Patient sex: M
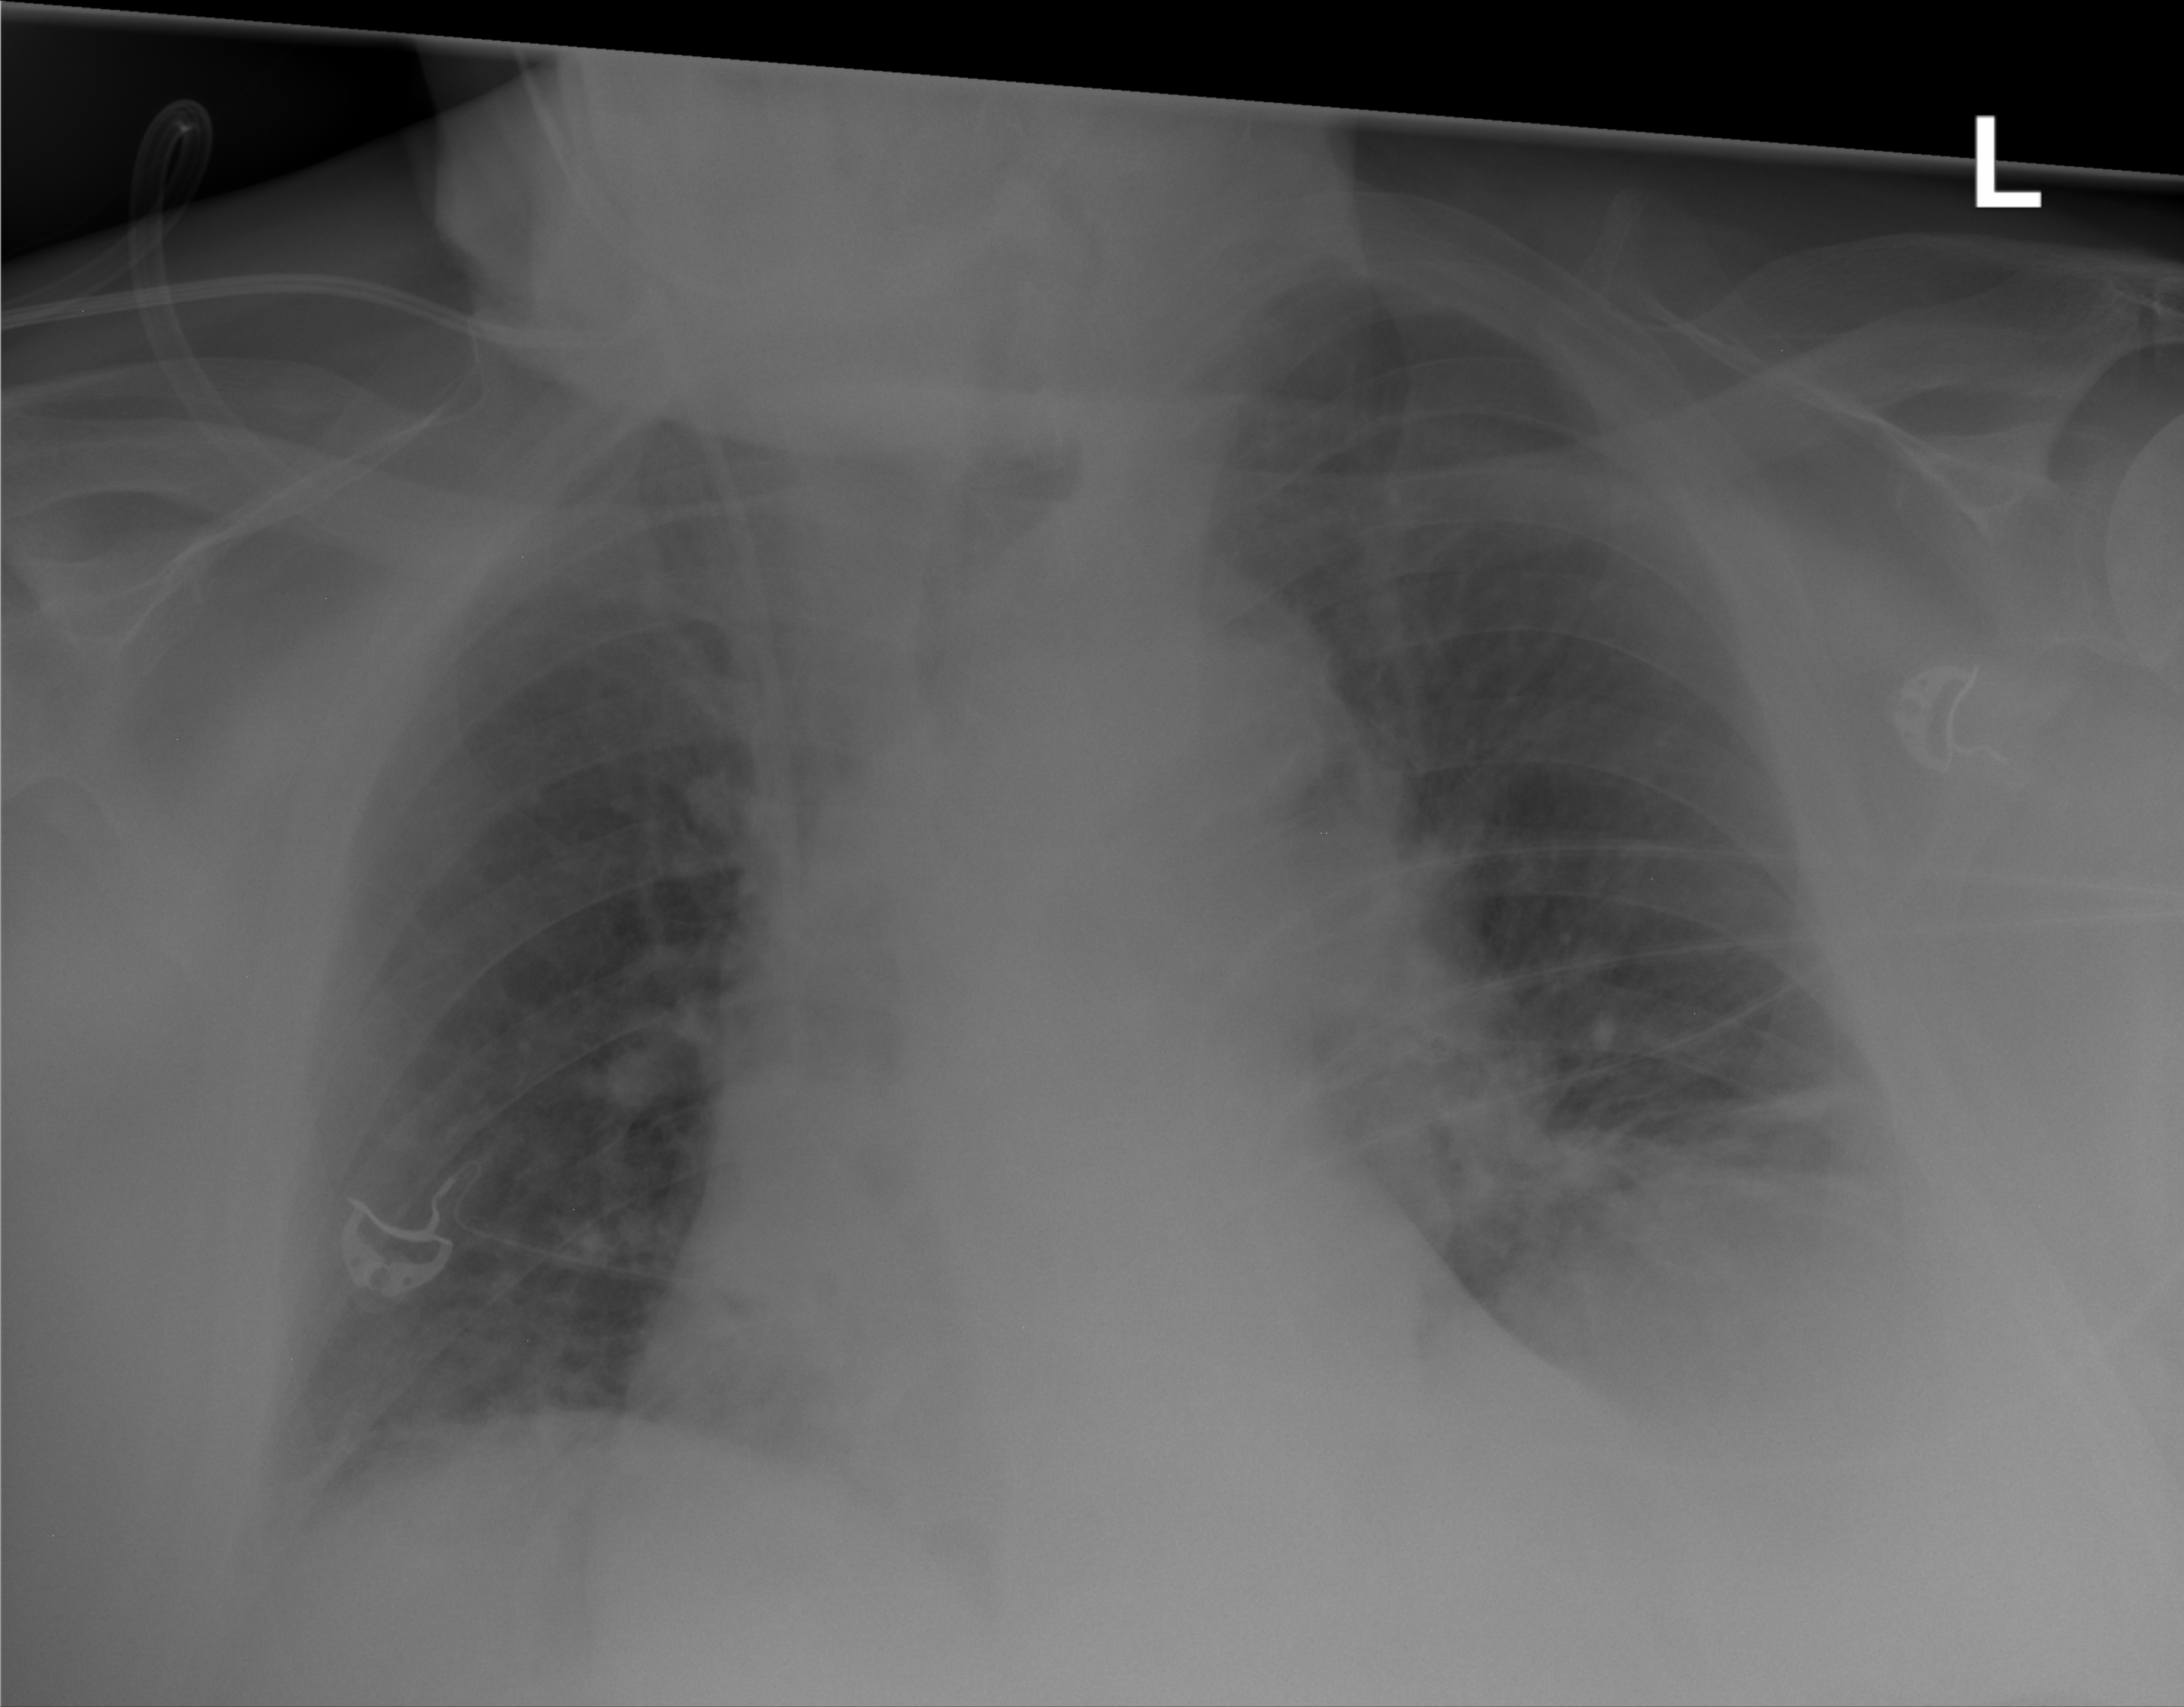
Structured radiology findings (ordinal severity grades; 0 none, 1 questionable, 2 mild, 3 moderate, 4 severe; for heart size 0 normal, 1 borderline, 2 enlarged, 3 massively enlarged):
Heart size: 2
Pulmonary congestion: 2
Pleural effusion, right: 0
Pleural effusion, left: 1
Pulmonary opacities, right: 2
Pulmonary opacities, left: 0
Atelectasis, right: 2
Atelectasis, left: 2